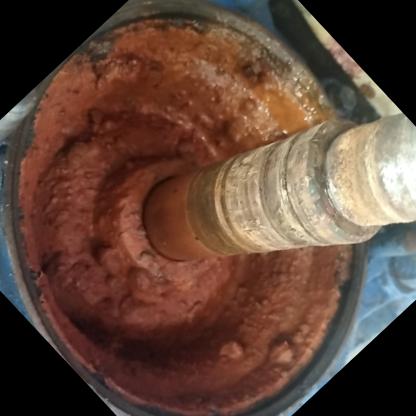
Klasa: inne